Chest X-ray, PA view. Patient: 47 years old, sex F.
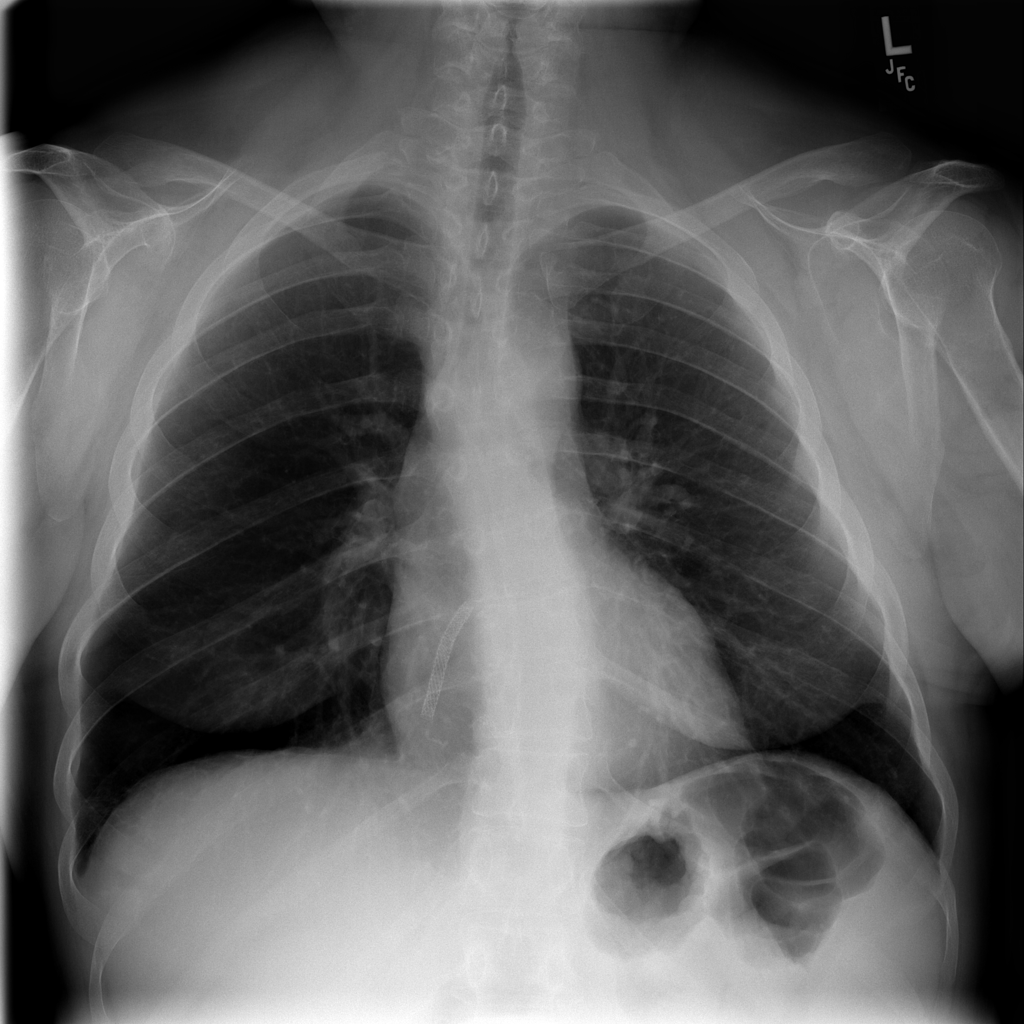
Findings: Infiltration